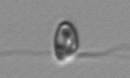
Label: flagellate_morphotype1